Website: ulta-beauty
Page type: store-pickup
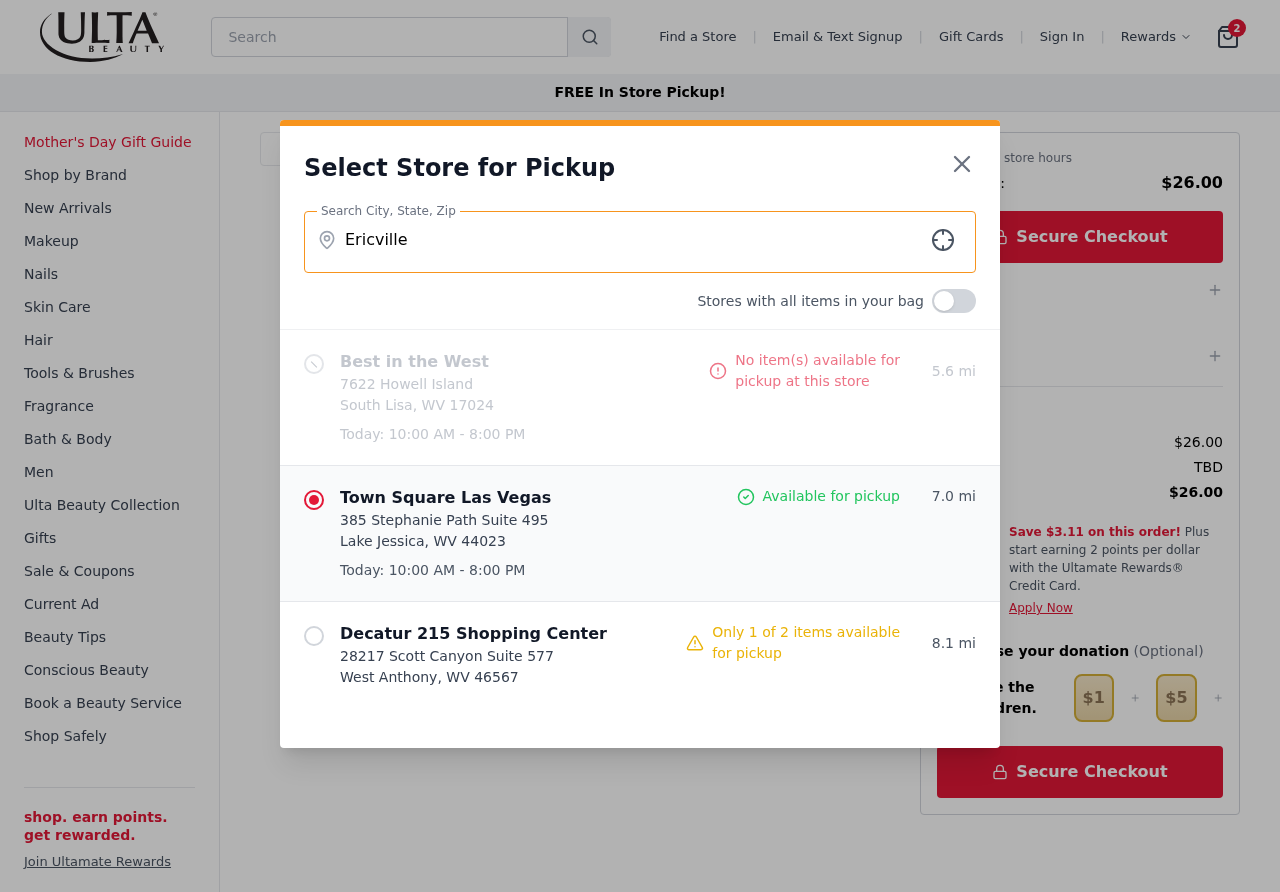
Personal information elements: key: PII_CITY
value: Ericville
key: PII_LOCATION1_CITY_STATE_ZIP
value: South Lisa, WV 17024
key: PII_LOCATION1_NAME
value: Best in the West
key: PII_LOCATION1_STREET
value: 7622 Howell Island
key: PII_LOCATION2_CITY_STATE_ZIP
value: Lake Jessica, WV 44023
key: PII_LOCATION2_NAME
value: Town Square Las Vegas
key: PII_LOCATION2_STREET
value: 385 Stephanie Path Suite 495
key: PII_LOCATION3_CITY_STATE_ZIP
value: West Anthony, WV 46567
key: PII_LOCATION3_NAME
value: Decatur 215 Shopping Center
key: PII_LOCATION3_STREET
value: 28217 Scott Canyon Suite 577
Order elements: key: ORDER_NUM_ITEMS
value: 2
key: ORDER_TOTAL
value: $26.00
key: ORDER_SUBTOTAL
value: $26.00
Search elements: key: HEADER_SEARCH
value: Search
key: SEARCH_STORE_LOCATION
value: Ericville